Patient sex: M
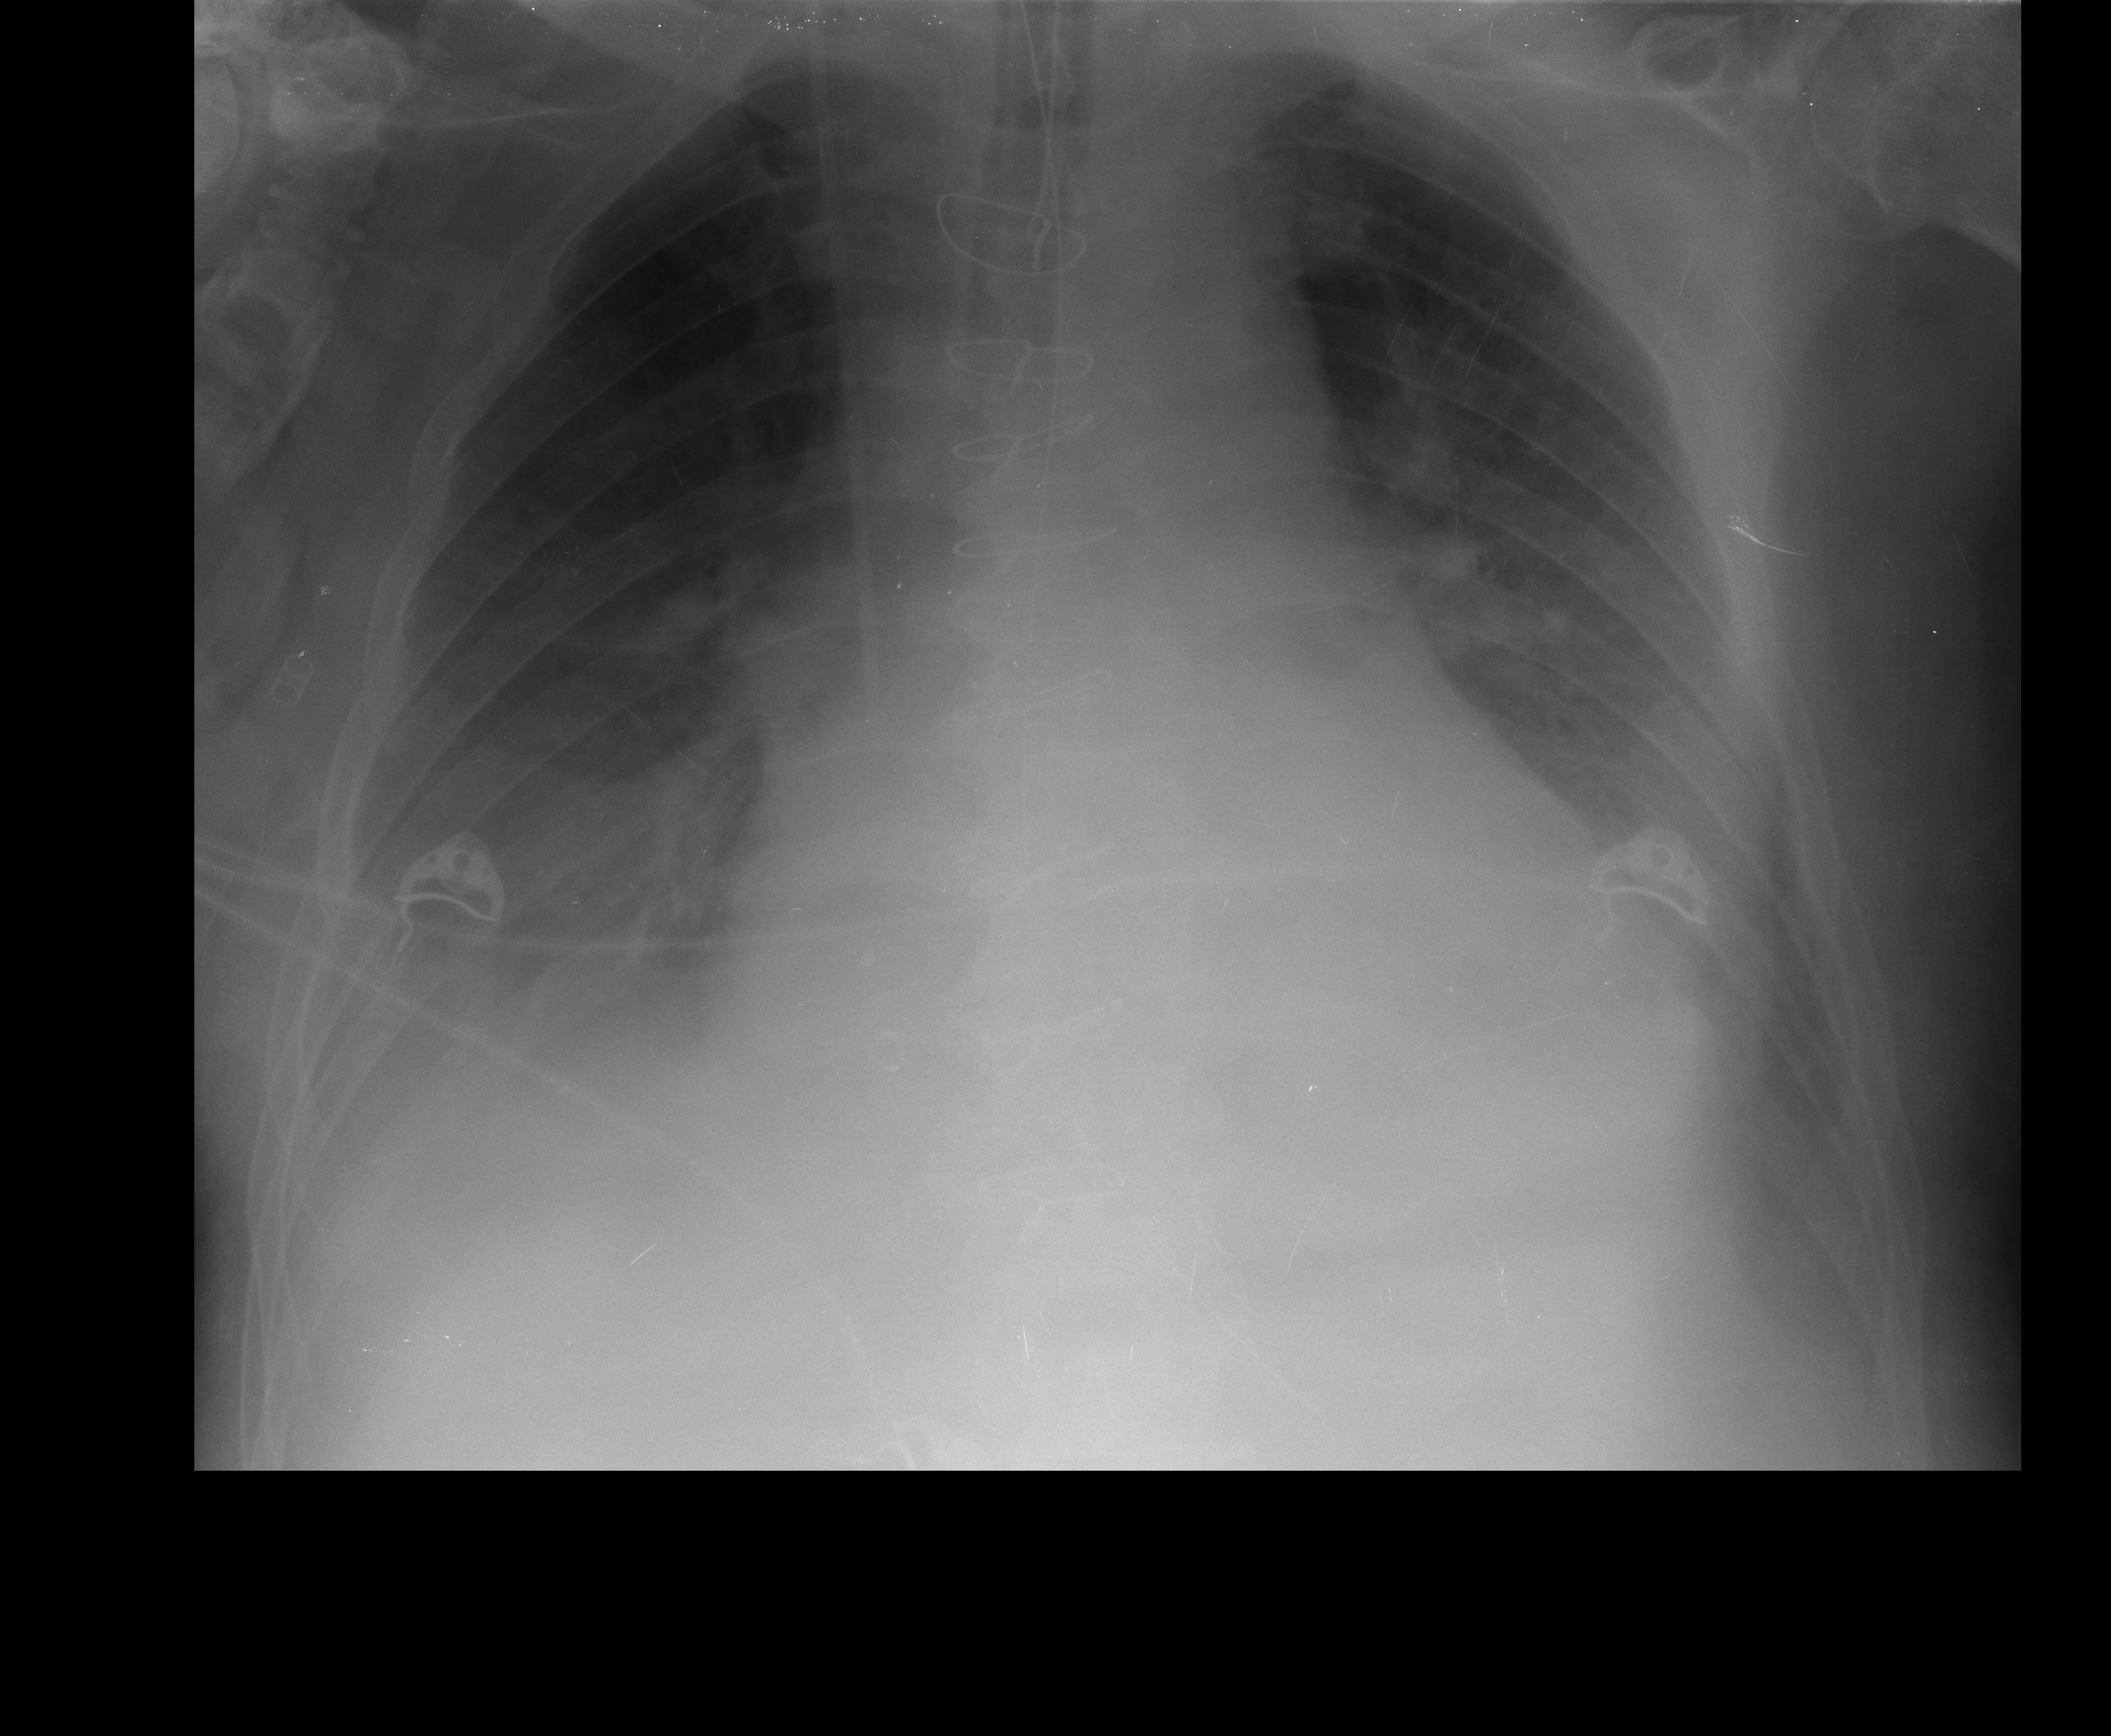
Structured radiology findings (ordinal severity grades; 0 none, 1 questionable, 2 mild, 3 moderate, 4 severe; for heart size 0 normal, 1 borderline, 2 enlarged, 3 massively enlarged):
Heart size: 2
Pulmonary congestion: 2
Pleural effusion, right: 2
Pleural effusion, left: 2
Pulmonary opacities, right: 1
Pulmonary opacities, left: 0
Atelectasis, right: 2
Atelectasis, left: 2